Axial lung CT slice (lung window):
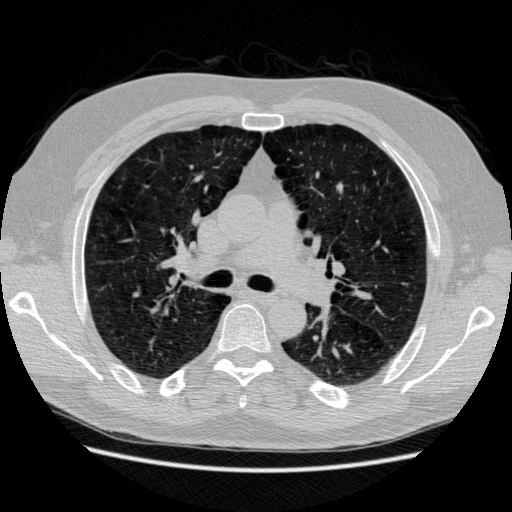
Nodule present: no